Field crop: maize
Growth stage: 2
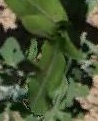
Species: maize